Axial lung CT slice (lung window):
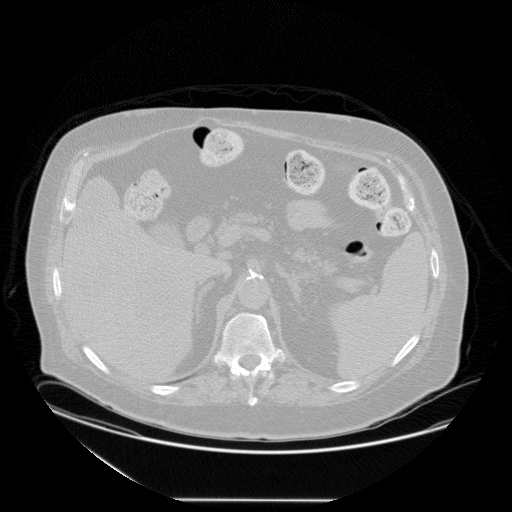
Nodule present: no